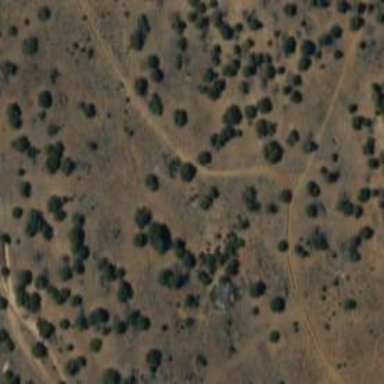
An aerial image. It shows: Path.